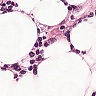
Metastatic tissue present: yes